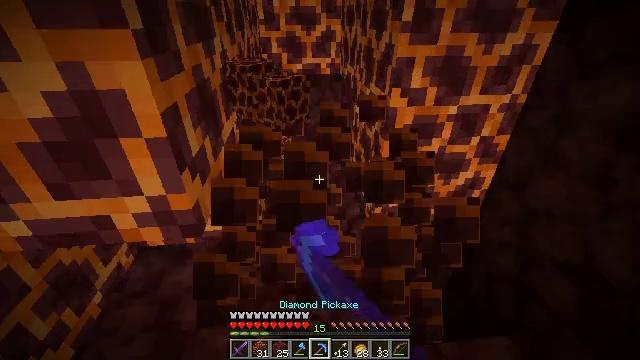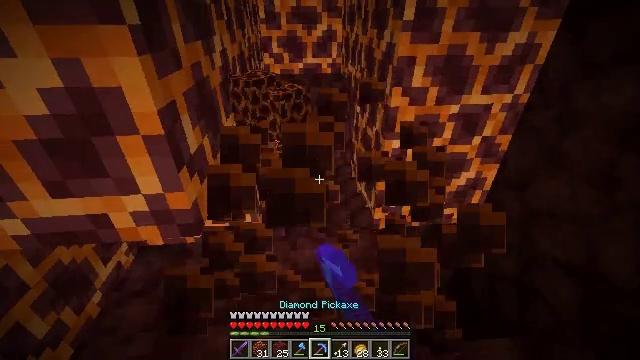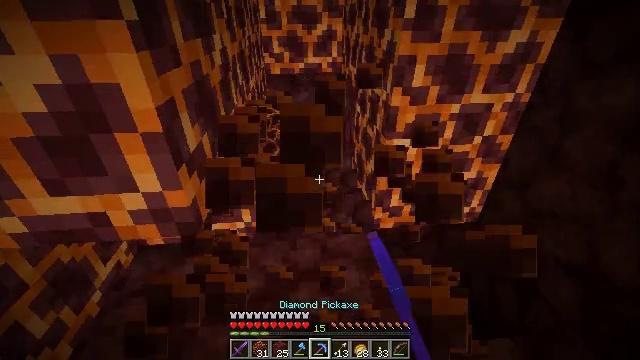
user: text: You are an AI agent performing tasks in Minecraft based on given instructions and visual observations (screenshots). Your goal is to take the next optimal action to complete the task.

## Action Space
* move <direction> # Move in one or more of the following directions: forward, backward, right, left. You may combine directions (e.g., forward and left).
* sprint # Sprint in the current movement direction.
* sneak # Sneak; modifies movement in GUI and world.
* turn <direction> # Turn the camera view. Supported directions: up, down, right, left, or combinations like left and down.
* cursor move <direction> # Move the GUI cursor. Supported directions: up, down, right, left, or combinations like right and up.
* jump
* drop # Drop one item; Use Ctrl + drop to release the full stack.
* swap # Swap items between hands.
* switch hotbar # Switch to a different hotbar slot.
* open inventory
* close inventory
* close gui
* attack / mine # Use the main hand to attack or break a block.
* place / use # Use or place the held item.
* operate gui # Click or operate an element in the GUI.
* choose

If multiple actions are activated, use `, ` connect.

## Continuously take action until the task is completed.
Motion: motion action
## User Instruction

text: Break the magma block to collect it.
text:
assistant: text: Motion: no_op
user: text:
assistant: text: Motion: no_op
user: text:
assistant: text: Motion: no_op